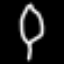
Label: leaf